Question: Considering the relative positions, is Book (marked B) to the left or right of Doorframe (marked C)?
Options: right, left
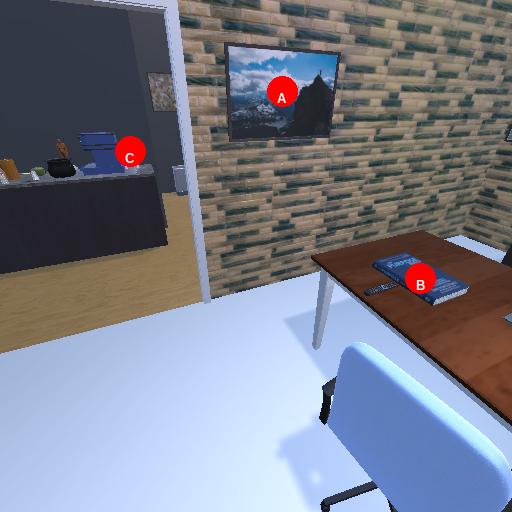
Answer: right